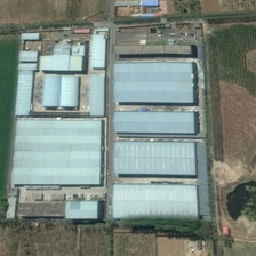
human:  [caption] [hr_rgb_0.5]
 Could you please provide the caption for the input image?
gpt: Some buildings are surrounded by farmland.

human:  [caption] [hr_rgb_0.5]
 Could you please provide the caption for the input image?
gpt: Some buildings are surrounded by farmland.

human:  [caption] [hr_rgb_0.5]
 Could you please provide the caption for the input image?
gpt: Some buildings are surrounded by agricultural land.

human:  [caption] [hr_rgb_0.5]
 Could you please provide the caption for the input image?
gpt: Farmland around the exploding building

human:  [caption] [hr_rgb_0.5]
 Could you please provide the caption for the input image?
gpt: Some buildings are surrounded by farmland.